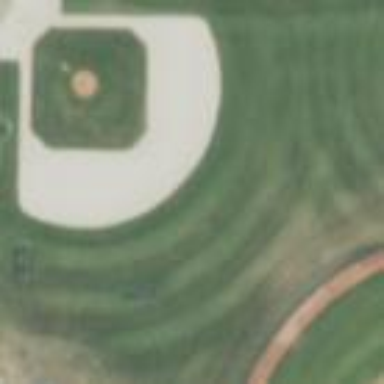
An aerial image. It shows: Baseball pitch for leisure land activities.